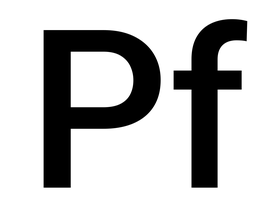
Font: Roboto_Medium